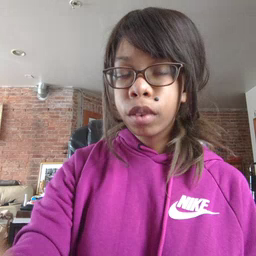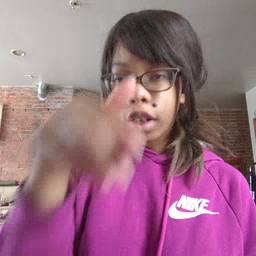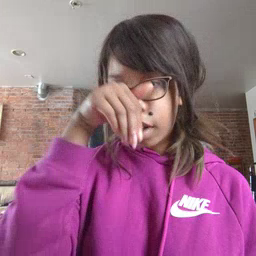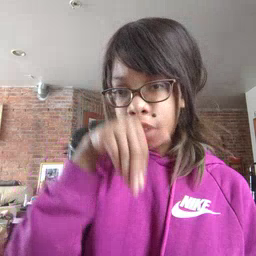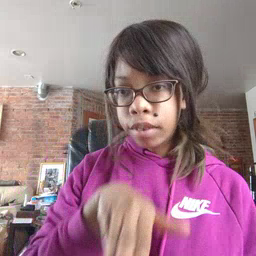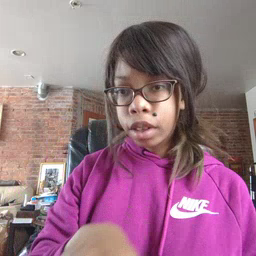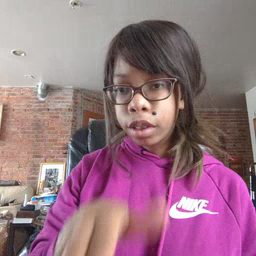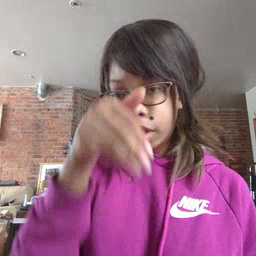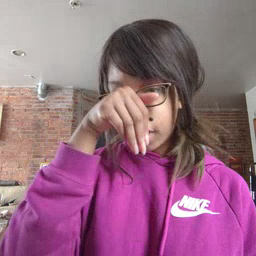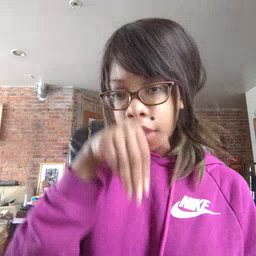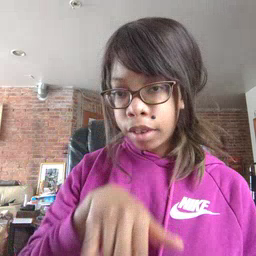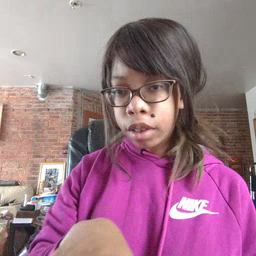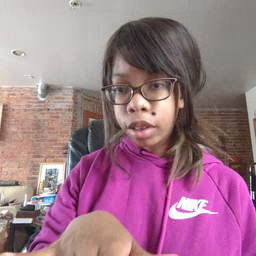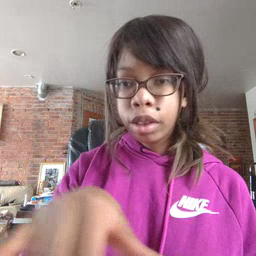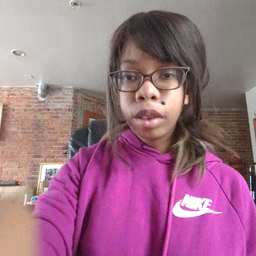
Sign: elephant